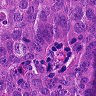
Metastatic tissue present: yes